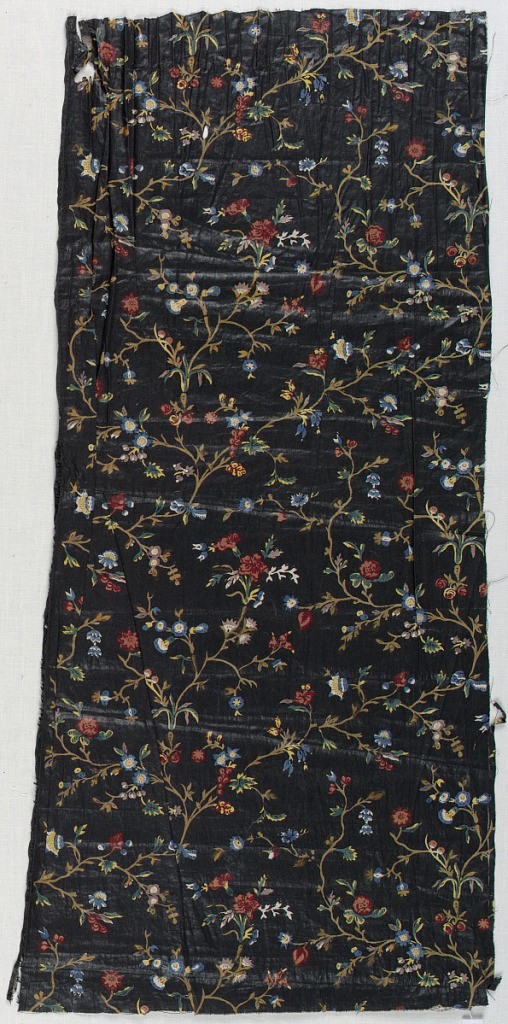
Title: Fragment
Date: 1750–1800
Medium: cotton Technique: block printed on plain weave
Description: Bow-tied flowering branch in polychrome on a black background arranged as a half-drop repeat. Seven colors include mauve, yellow, brown, blue, and two reds on black.